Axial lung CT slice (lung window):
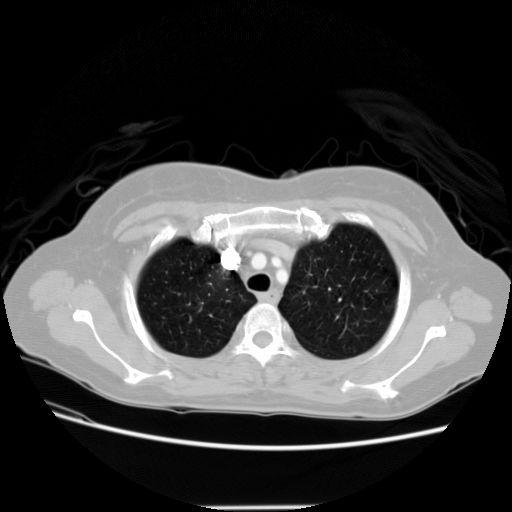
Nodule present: no